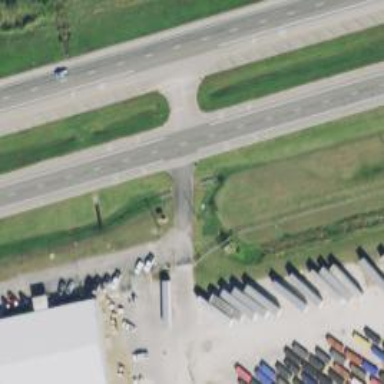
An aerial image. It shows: This image shows trunk highway that functions as expressway.